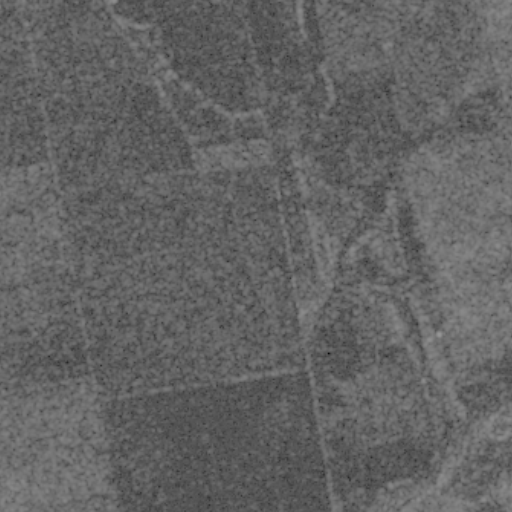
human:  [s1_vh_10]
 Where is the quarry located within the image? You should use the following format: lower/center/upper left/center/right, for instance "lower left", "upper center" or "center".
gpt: The quarry is located in the lower right of the image.
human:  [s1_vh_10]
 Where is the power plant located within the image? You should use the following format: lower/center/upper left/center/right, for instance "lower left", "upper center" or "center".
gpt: There is no power plant in the image.

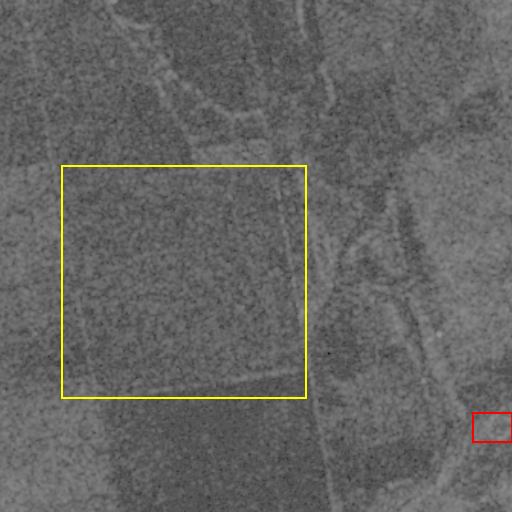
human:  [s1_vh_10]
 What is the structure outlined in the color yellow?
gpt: The structure outlined in yellow is a crop field.
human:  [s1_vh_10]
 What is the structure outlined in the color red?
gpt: The structure outlined in red is a quarry.
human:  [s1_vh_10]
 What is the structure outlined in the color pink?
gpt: There is no pink outline.